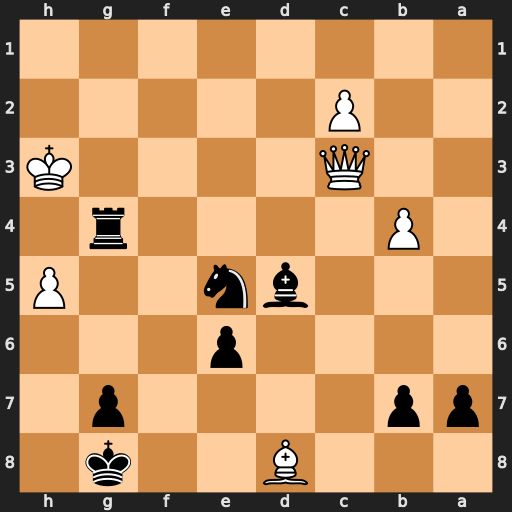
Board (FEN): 3B2k1/pp4p1/4p3/3bn2P/1P4r1/2Q4K/2P5/8
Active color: b
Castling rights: -
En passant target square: -
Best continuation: Bg2+ Kh2 Nf3+ Qxf3 Bxf3